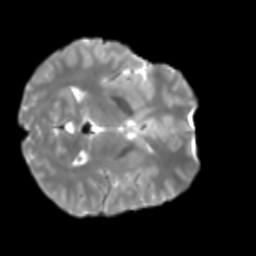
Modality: T2w
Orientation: axial
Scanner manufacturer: siemens
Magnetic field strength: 3 T
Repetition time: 4 s
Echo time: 0.0594 s